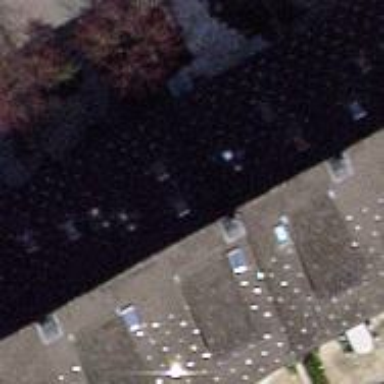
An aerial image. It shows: Terrace building.